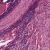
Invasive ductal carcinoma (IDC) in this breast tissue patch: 0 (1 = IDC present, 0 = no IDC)